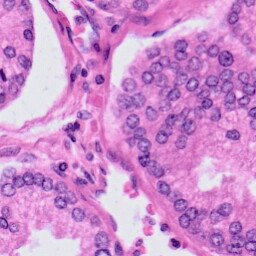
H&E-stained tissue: Prostate